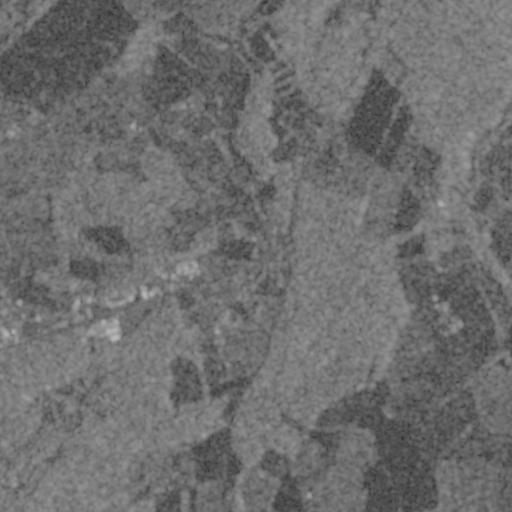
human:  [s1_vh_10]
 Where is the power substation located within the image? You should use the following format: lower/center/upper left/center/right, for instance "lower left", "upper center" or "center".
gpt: The power substation is located in the center of the image.
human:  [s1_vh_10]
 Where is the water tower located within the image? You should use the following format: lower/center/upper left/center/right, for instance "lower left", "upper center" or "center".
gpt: The water tower is located in the center of the image.
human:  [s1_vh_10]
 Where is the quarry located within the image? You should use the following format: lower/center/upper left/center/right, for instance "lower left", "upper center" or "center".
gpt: There is no quarry in the image.

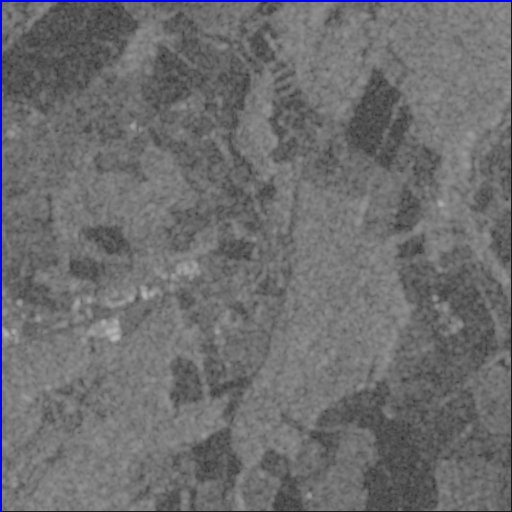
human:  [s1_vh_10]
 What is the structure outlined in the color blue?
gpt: The structure outlined in blue is a crop field.
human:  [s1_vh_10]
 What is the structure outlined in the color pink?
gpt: There is no pink outline.